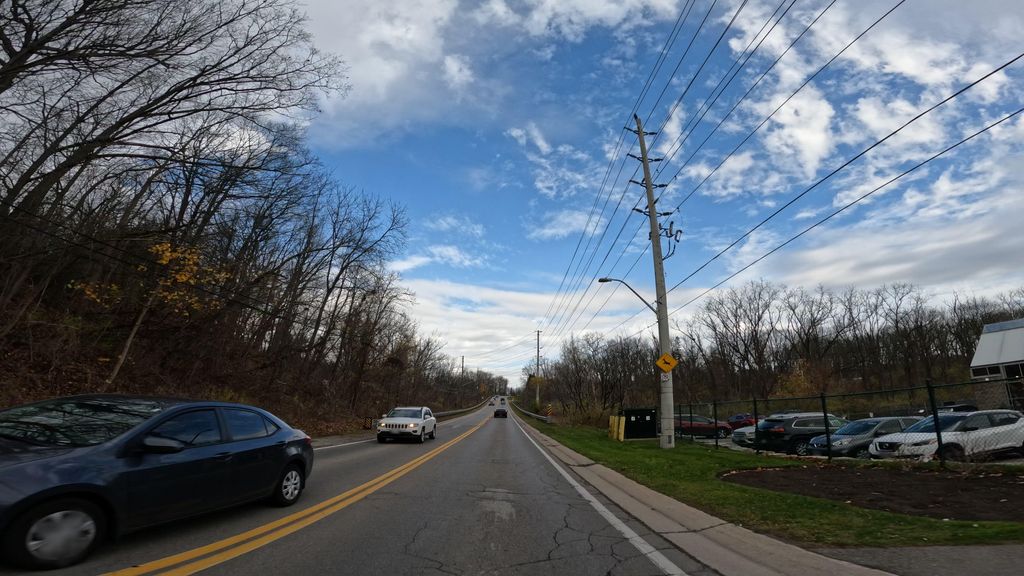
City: hamilton